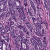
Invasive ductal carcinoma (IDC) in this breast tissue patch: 0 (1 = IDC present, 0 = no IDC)